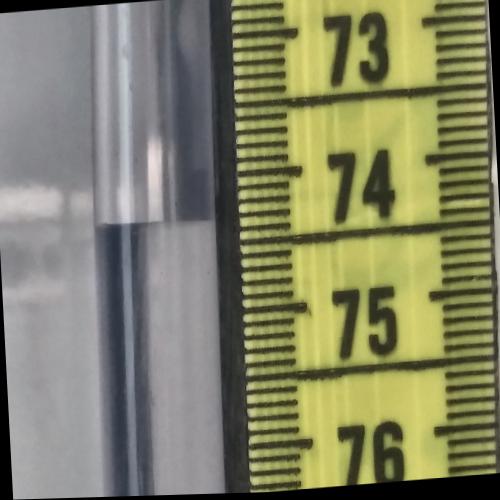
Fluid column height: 74.3 cm